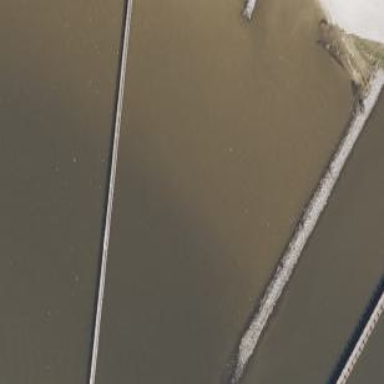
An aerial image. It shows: Breakwater structure.